Question: for my table view I have the following going on (paraphrased)
# .h
'''
@interface OptionsView : UIView <UITableViewDelegate, UITableViewDataSource>
@property (nonatomic, retain) NSArray *dataSource;
'''
# .m
'''
- (id)initWithCoder:(NSCoder *)aDecoder
{
self = [super initWithCoder:aDecoder];
if (self) {
...
self.dataSource = [NSArray arrayWithObjects:options, sections, sponsor, nil];
}
return self;
}
- (void)tableView:(UITableView *)tableView didSelectRowAtIndexPath:(NSIndexPath *)indexPath
{
if(self.dataSource) {
NSArray *ds = [self.dataSource objectAtIndex:indexPath.section];
NSDictionary *d = [ds objectAtIndex:indexPath.row];
ActionBlock a = [d objectForKey:ACTION]; // <-- Thread 1: EXC_BAD_ACCESS (code=2, address=0x802)
if(a != nil) a();
}
}
'''
You can see that in my 'didSelectRowAtIndexPath' I'm getting an 'EXC_BAD_ACCESS' but I'm not sure why. Because I'm using arc it isn't a zombie problem (already checked).
Using breakpoints I see that the 'self.dataSource' exists after it's initialized, but not later when it's needed. It doesn't show up as '<nil>' either, it's just white space. Also, this works in debug but not in release so what does that mean?
** EDIT adding a screenshot **
You will notice that neither 'ds' or 'd' show up.. odd?

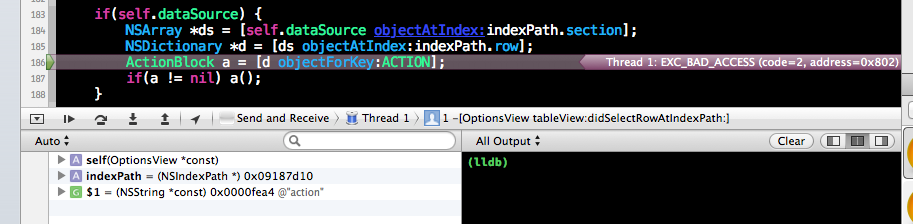
Answer: So there's two places I can see that might cause the problem. First, what is 'ACTION'? Is it some sort of NSString? Just want to make sure that you're using a valid key object. Second, (and more likely the problem), it looks like 'ActionBlock' is some kind of code block you're storing in a collection array. Are you copying that block before you store it in the array/dictionary? You must copy any block you intend on keeping around (storing) longer than the scope it was created in. This is easy to do. For example:
'''
void (^NewBlock)(void) = [^{
....code....
} copy];
'''
Alternately:
'''
void (^NewBlock)(void) = ^{
....code....
};
[dictionary setObject:[NewBlock copy] forKey:ACTION]; //Assuming #define ACTION @"action"
'''
This copies it onto the heap so that it can be stored. If you don't copy it, you'll get BAD_EXC_ACCESS anytime you try to reference the block outside the scope it was created in.